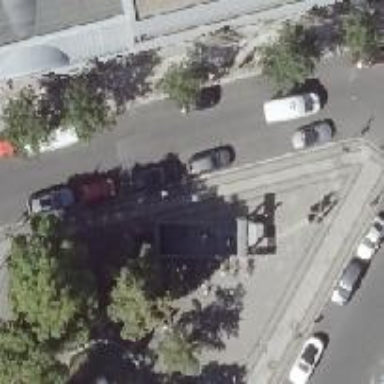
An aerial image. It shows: Subway entrance.